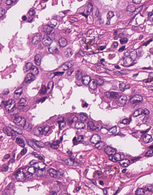
Tumor epithelial tissue: yes
Tumor-associated stroma tissue: yes
Normal tissue: no